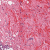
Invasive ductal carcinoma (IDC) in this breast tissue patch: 0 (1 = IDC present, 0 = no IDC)